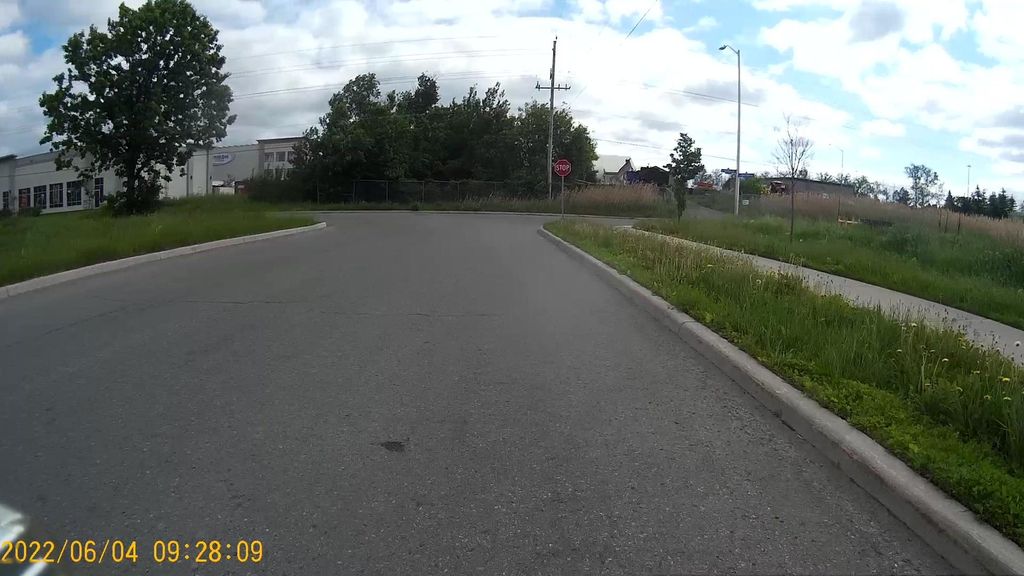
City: ottawa-gatineau